Question: I'm looking to create an email template from a textare and that can be displayed in a div as well as sent over mailto. Here's a <URL>.
The HTML is pretty simple:
'''
<textarea id="TheTextInput" rows="5"></textarea>
<input type="button" id="TheButton" value="click" />
<div id="TheOutput"></div>
'''
and the javascript that I'm currently trying out looks like this:
'''
$(document).ready(function () {
$('#TheButton').click(PutTextIntoDiv);
});
function PutTextIntoDiv() {
var TheText = encodeURIComponent($('#TheTextInput').val());
$('#TheOutput').text(TheText);
}
'''
Here's the output for now:

As you can see, the encoding and decoding is not working because the line feeds aren't preserved. What do I need to change?
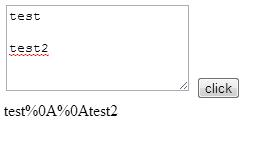
Answer: Well, I suppose you need to decode the string with 'decodeURIComponent()'
'''
function PutTextIntoDiv() {
var TheText = encodeURIComponent($('#TheTextInput').val());
$('#TheOutput').text(decodeURIComponent(TheText));
}
'''
and replace '<div>' with '<pre>' in your HTML:
'''
<pre id="TheOutput"></pre>
'''
Another option if you want to have explicit '<br>' tags (or whatever):
'''
var brText = TheText.replace(/%0A/g,"<br/>");
'''